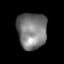
Tissue: lung
Cell type: Epithelial cells
Senescence score: 0.1646
Nuclear area (px): 1048
Mean DAPI intensity: 124.052